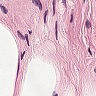
Metastatic tissue present: no